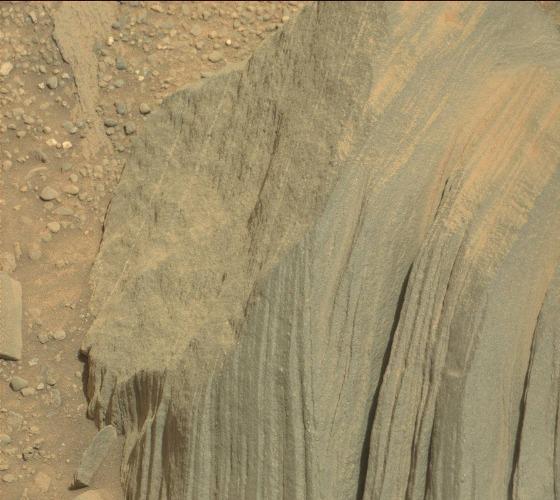
Terrain classes present: Bedrock, Gravel / Sand / Soil, Rock, Shadow